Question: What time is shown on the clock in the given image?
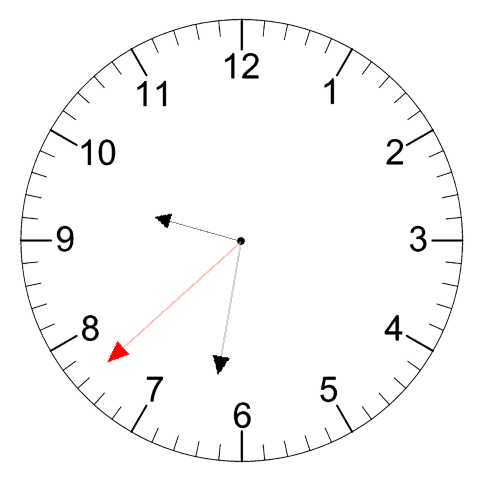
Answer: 09:31:38